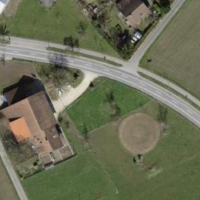
EUNIS habitat code: 55
Species observed at this site:
Chorthippus biguttulus